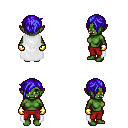
a pixel art fantasy rpg character, female body template, orc, green skin, white cape, red pants, blue pixie cut hairstyle, gold gloves, four views (front, back, left, right), 2x2 character sprite sheet, small pixel art, hard edges, no anti-aliasing